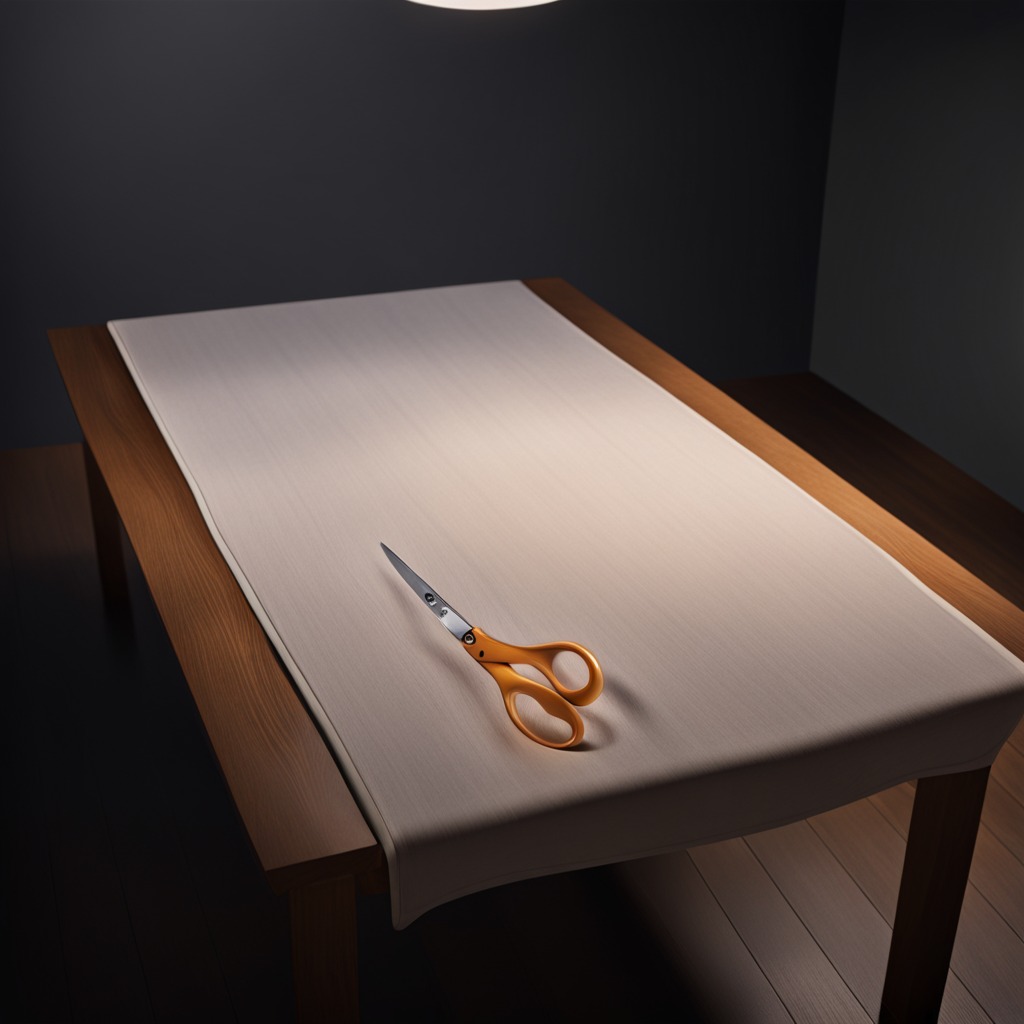
A scissor lying on the wooden table